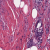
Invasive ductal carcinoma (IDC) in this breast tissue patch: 1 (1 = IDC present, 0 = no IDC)